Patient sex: M
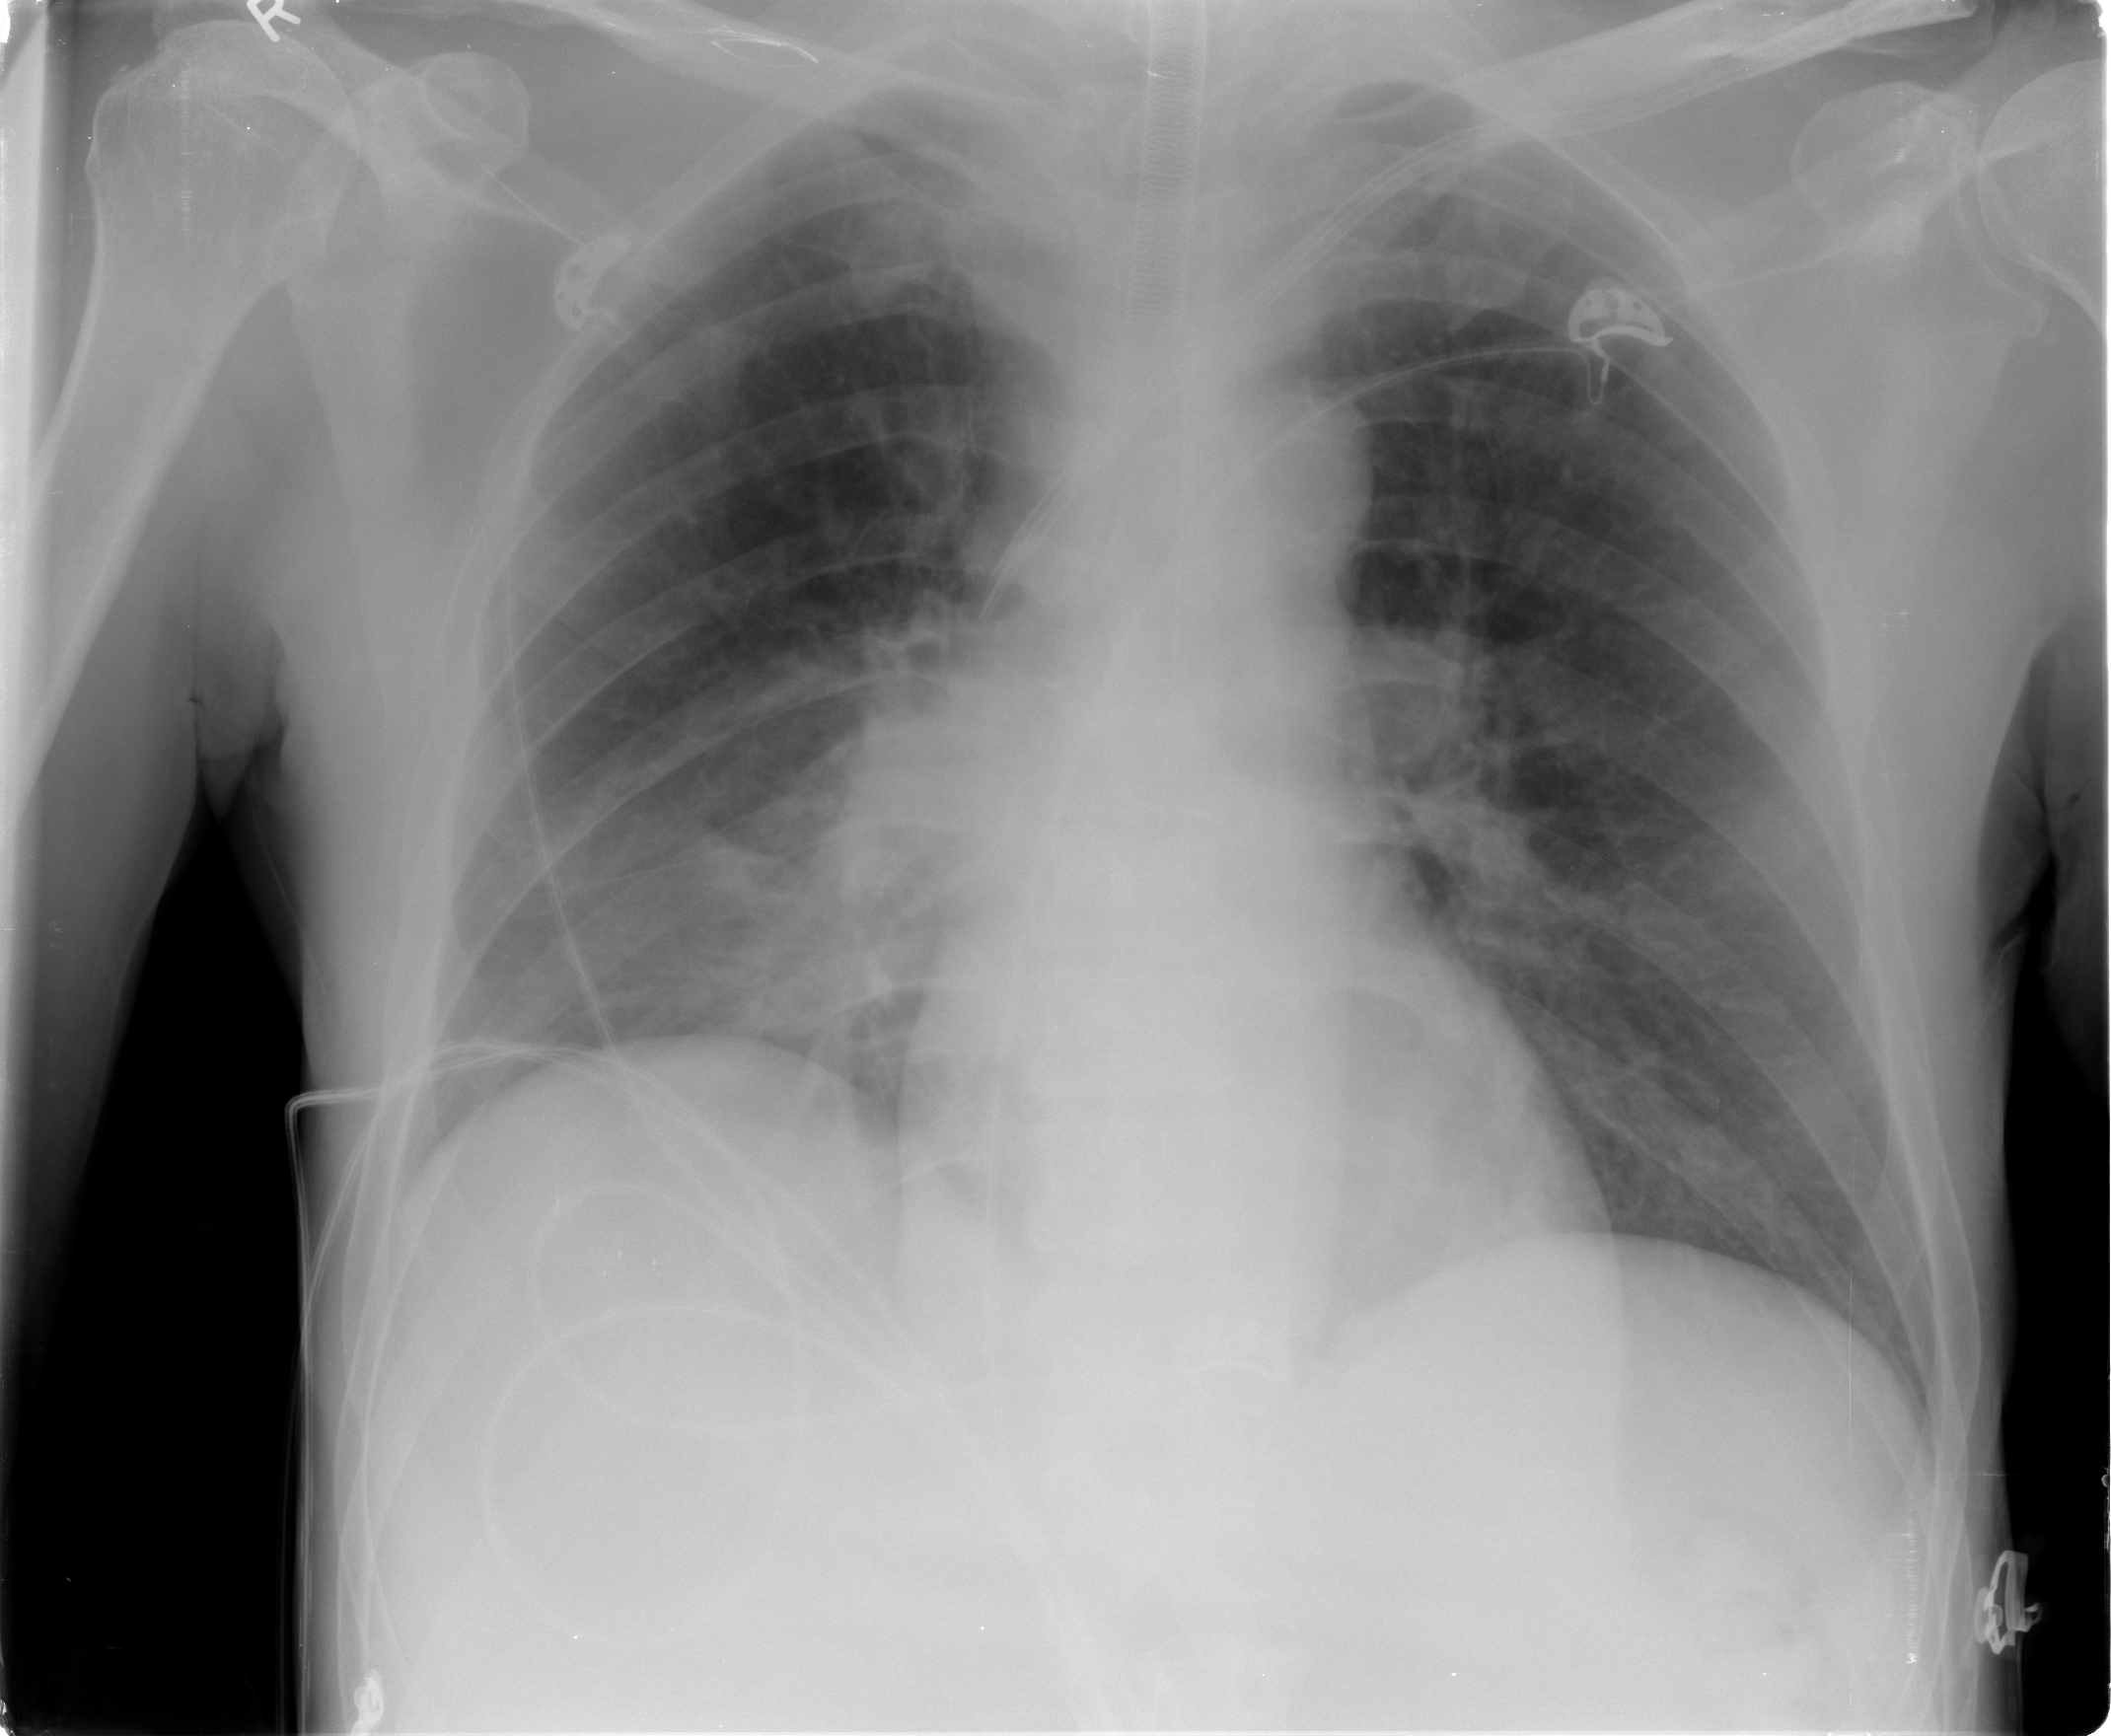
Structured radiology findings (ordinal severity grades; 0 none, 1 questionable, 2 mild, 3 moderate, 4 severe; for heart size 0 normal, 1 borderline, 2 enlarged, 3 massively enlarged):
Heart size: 0
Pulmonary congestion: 0
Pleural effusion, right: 0
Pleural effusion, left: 0
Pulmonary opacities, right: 2
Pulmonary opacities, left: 0
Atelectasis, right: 2
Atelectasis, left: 0